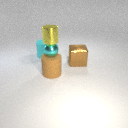
large brown metal cube to the right of large cyan rubber cylinder